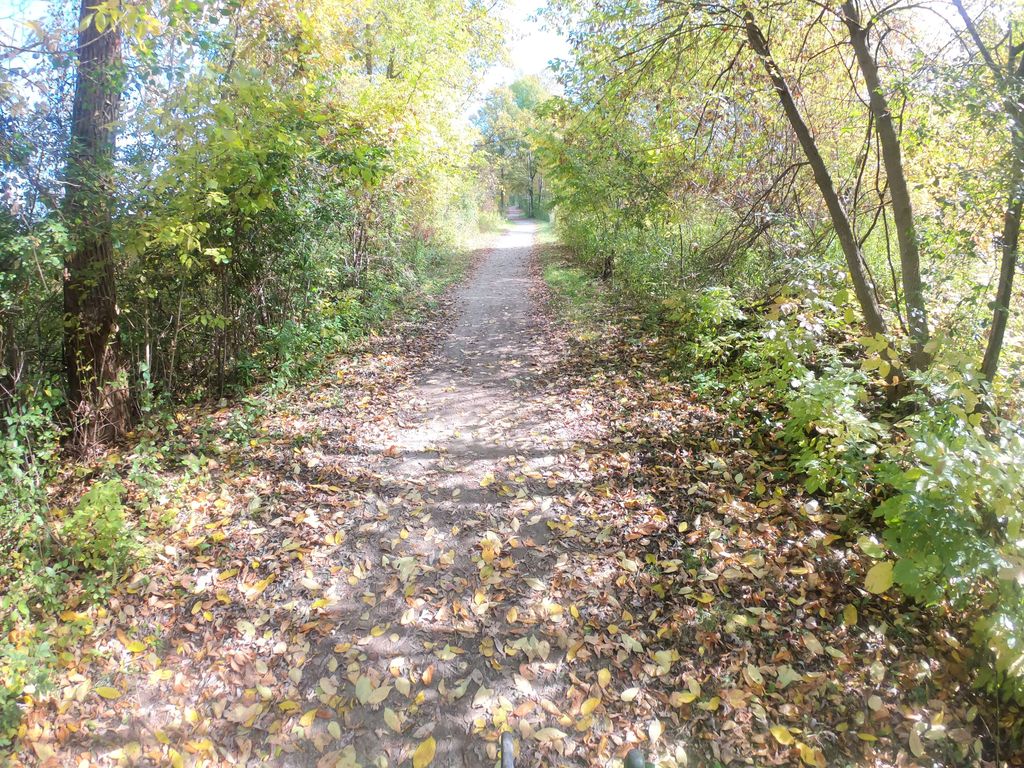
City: kitchener-waterloo